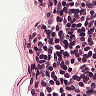
Metastatic tissue present: no